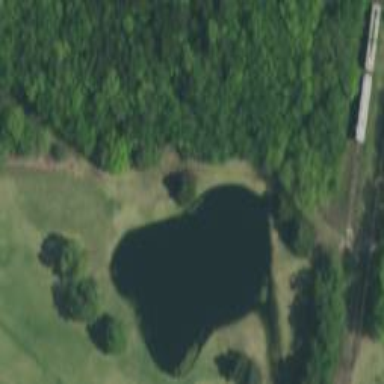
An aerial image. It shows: Water hazard in golf course. The hazard is natural water feature.